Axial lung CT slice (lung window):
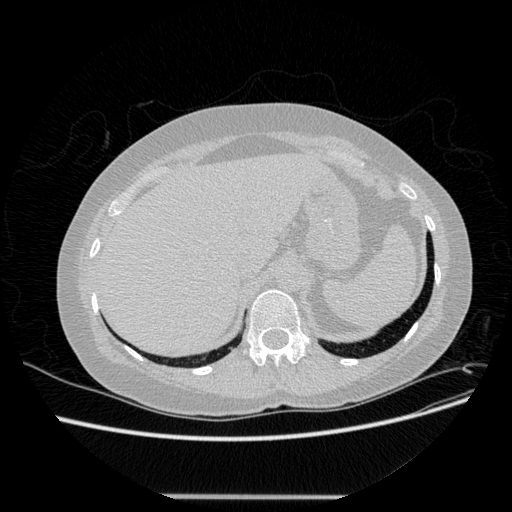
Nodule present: no